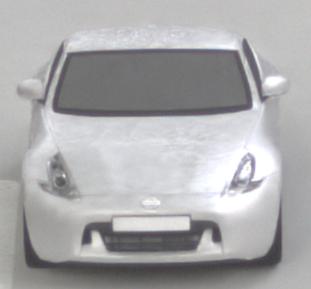
Make: Nissan
Model: 370Z Coupé
Detailed model: 370Z (Z34) Coupé
Model produced from: 2009/12
Model produced until: 2013/03
Doors: 3
Color: white
Road condition: dry road
Daytime: morning or afternoon
Contrast: low contrast